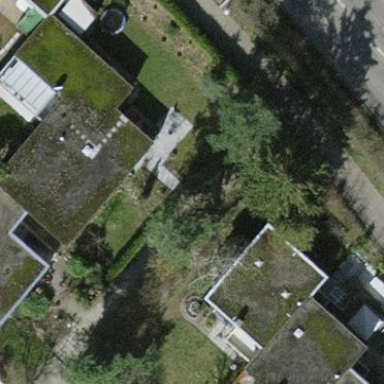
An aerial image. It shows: Terrace building.